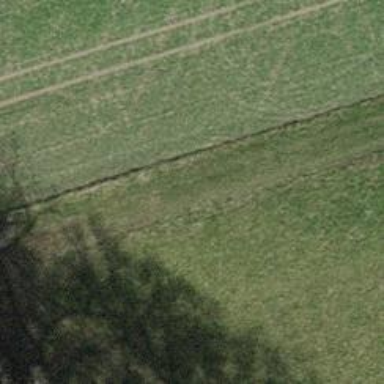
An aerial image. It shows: Grass track road with grade 5 tracktype.